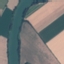
Label: River